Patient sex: F
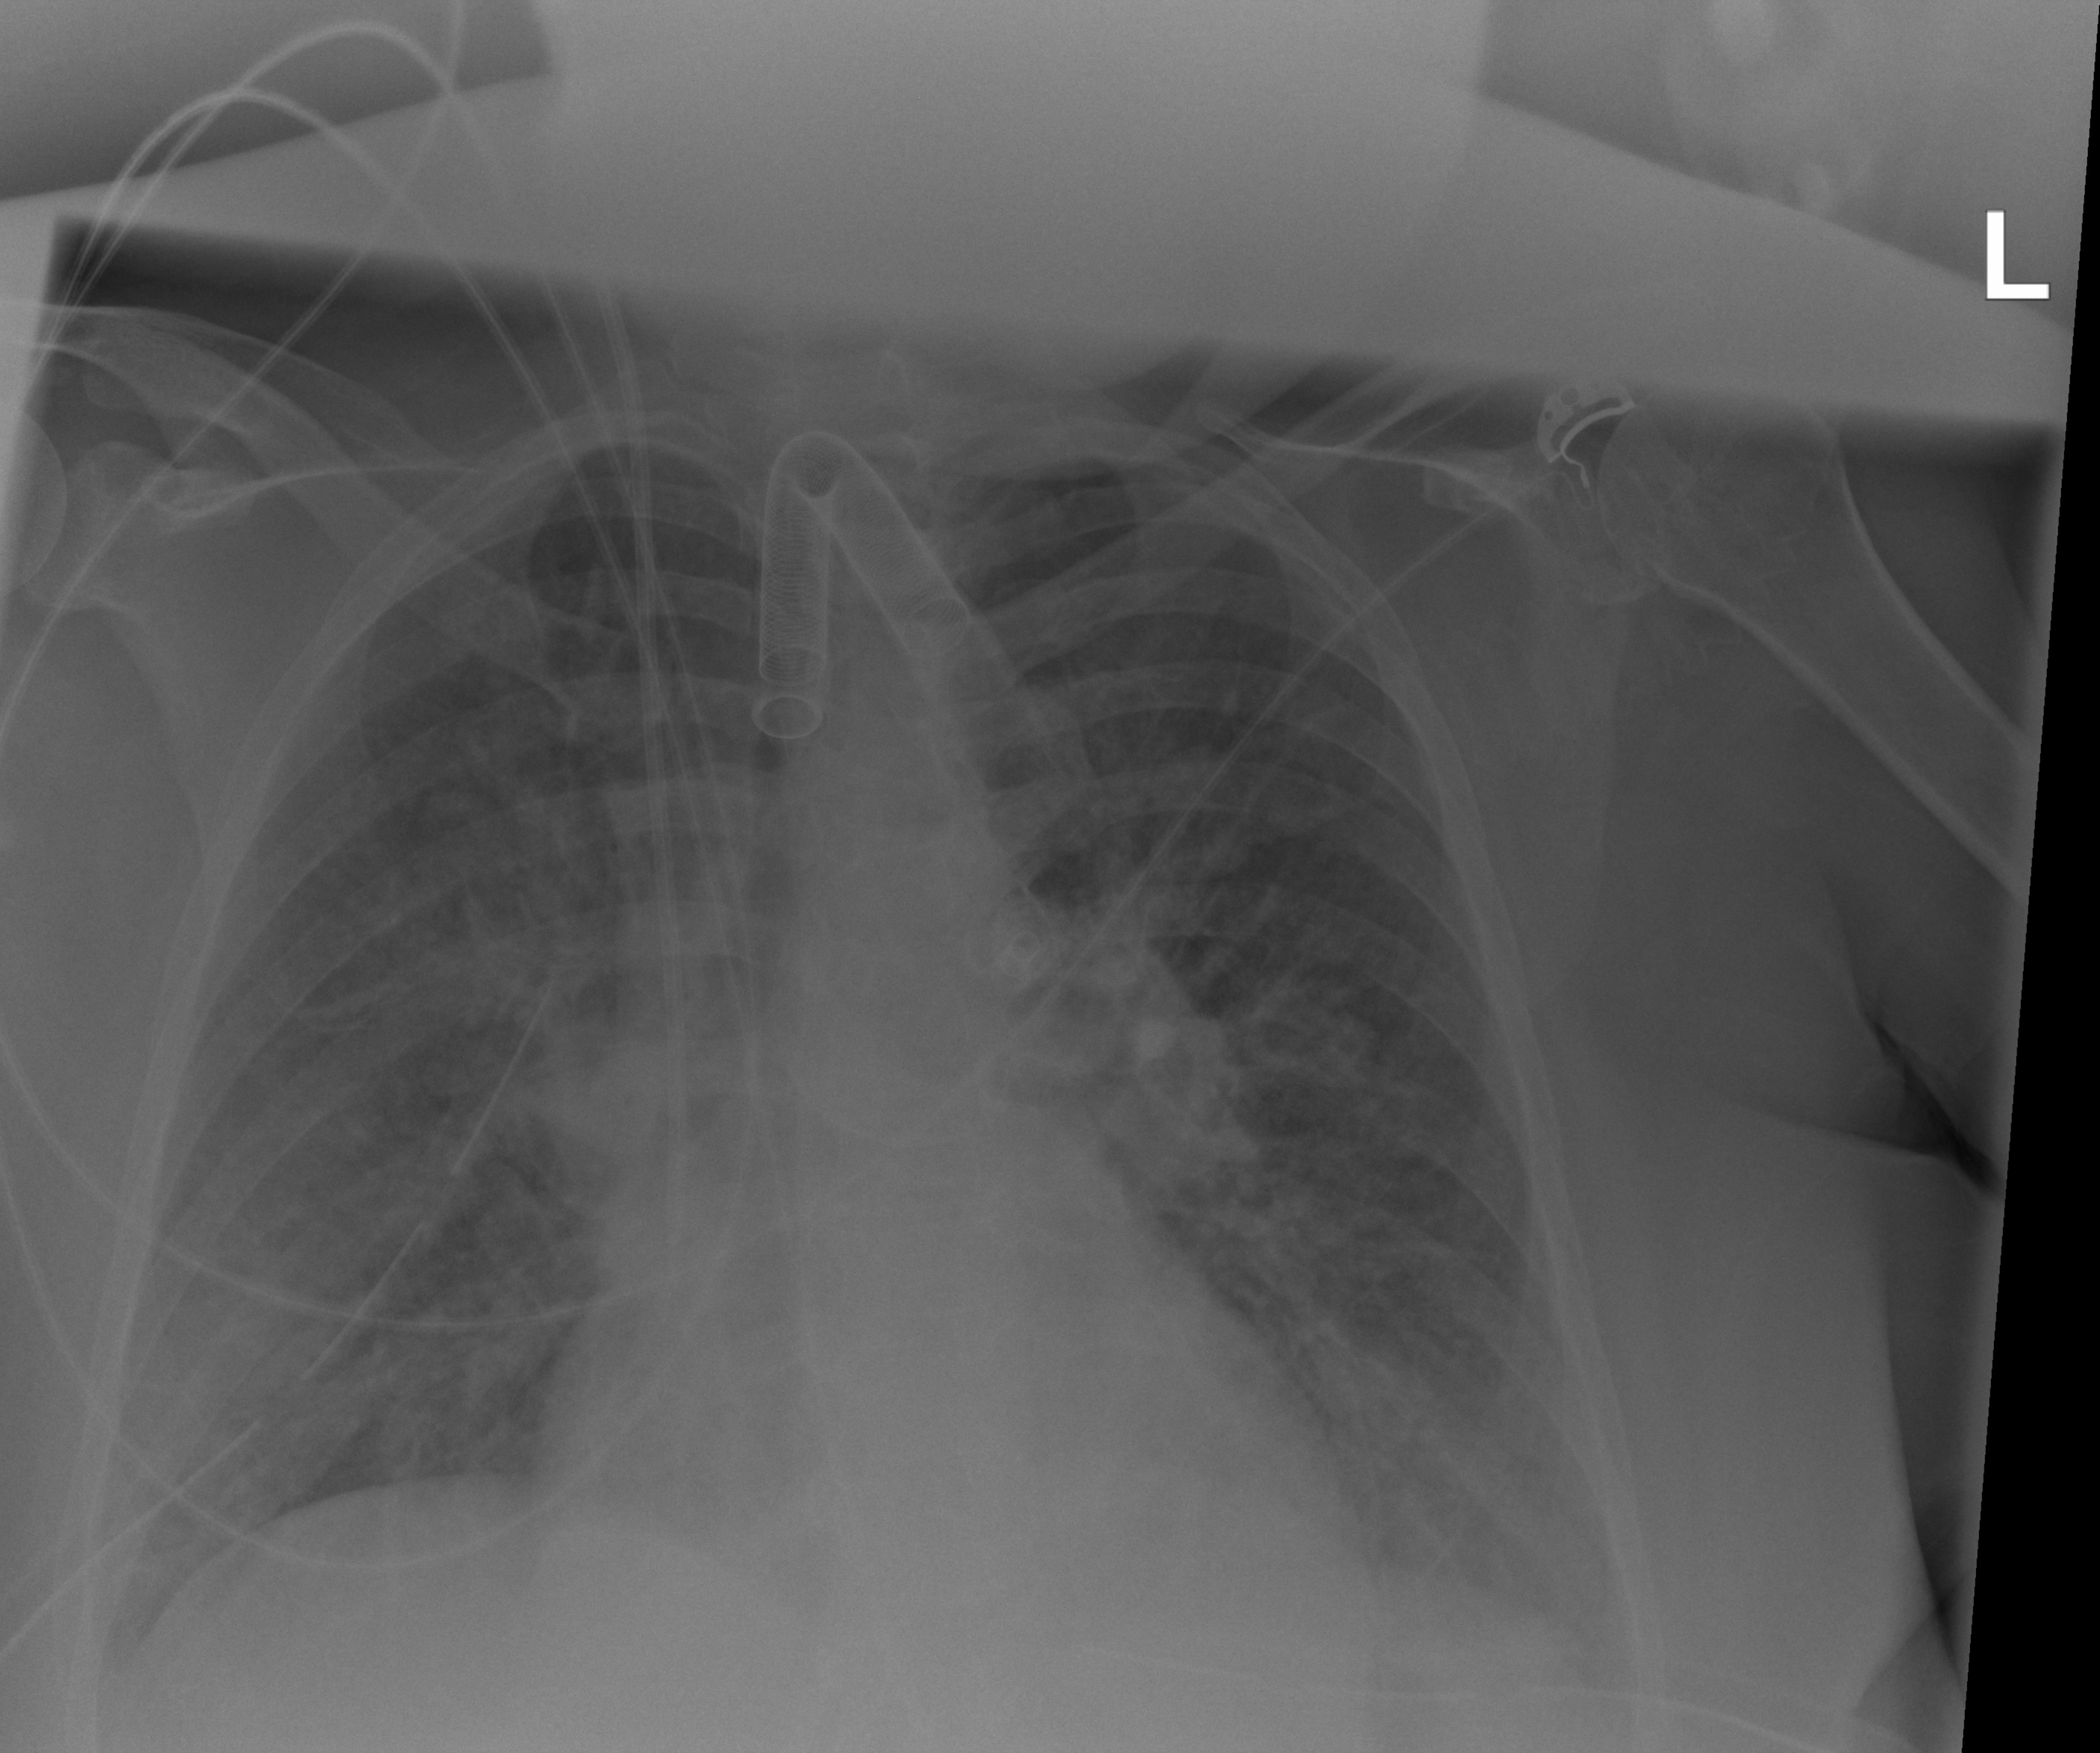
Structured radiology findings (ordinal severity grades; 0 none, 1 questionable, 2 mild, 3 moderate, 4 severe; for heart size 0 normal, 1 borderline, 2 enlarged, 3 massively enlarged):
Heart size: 1
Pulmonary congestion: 2
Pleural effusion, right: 2
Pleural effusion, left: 2
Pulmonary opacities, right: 3
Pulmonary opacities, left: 2
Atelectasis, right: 2
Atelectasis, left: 2